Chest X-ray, PA view. Patient: 51 years old, sex F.
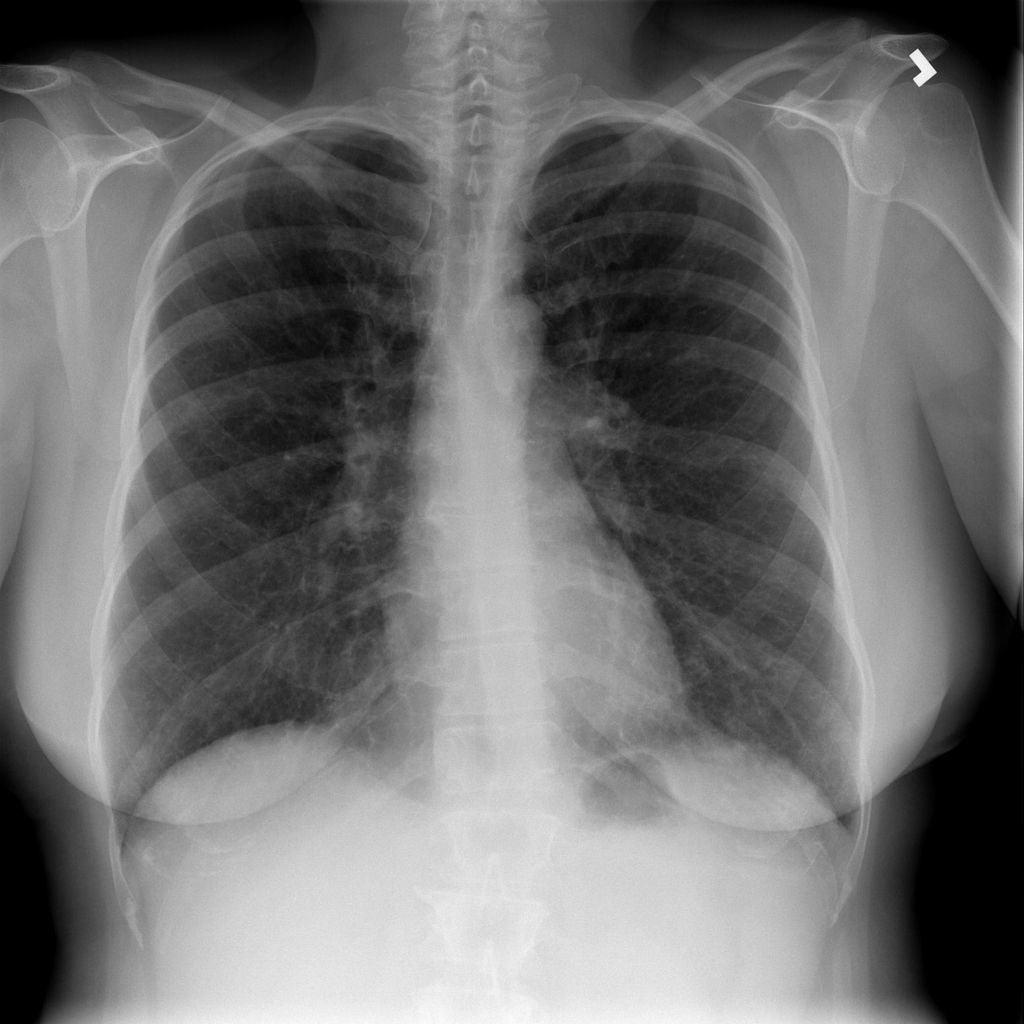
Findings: No Finding